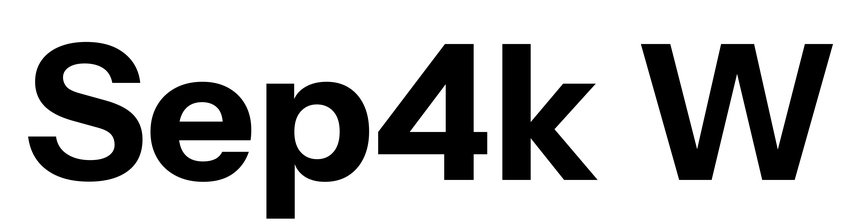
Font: InstrumentSans_Bold